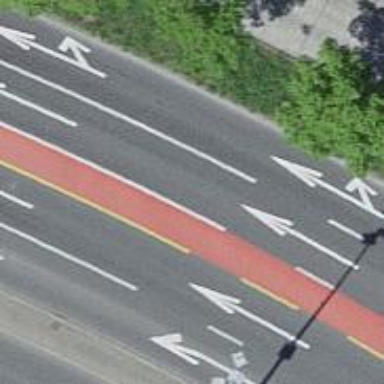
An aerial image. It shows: Primary highway with asphalt surface. There is separate cycle lane with exclusive rights next to the sidewalk.